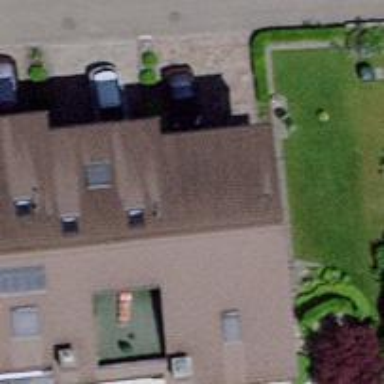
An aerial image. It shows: Terrace building.